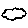
Label: cloud